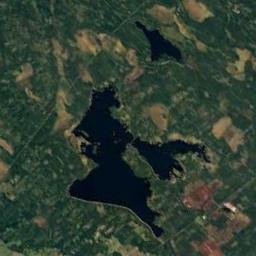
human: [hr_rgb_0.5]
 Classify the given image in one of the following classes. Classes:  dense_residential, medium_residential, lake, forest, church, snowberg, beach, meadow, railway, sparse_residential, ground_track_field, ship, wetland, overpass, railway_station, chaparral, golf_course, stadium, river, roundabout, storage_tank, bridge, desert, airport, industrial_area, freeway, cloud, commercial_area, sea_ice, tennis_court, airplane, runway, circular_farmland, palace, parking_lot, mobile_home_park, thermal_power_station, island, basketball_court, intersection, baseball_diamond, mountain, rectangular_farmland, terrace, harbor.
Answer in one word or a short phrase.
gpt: lake